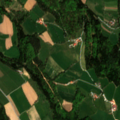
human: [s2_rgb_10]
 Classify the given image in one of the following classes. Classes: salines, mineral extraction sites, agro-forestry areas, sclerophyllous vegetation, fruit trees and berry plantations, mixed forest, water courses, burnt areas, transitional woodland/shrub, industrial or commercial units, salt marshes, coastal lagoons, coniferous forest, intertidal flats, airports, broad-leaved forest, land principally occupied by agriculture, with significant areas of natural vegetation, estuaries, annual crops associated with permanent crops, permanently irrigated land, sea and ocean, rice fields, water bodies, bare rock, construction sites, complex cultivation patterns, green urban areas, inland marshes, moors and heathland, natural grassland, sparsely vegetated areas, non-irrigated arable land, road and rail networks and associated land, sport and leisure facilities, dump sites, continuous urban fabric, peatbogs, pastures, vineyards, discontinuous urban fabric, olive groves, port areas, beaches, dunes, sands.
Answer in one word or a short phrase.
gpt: pastures, complex cultivation patterns, land principally occupied by agriculture, with significant areas of natural vegetation, mixed forest